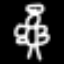
Label: angel